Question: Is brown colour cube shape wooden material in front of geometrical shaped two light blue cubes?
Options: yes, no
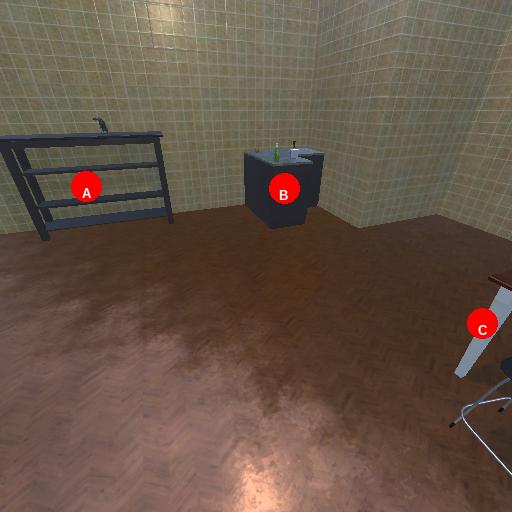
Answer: yes